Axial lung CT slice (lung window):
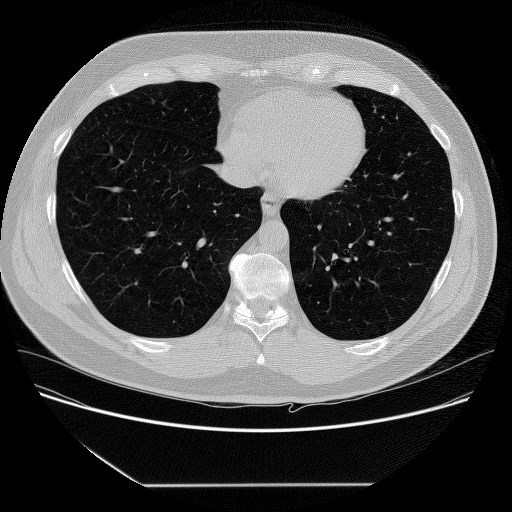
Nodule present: no